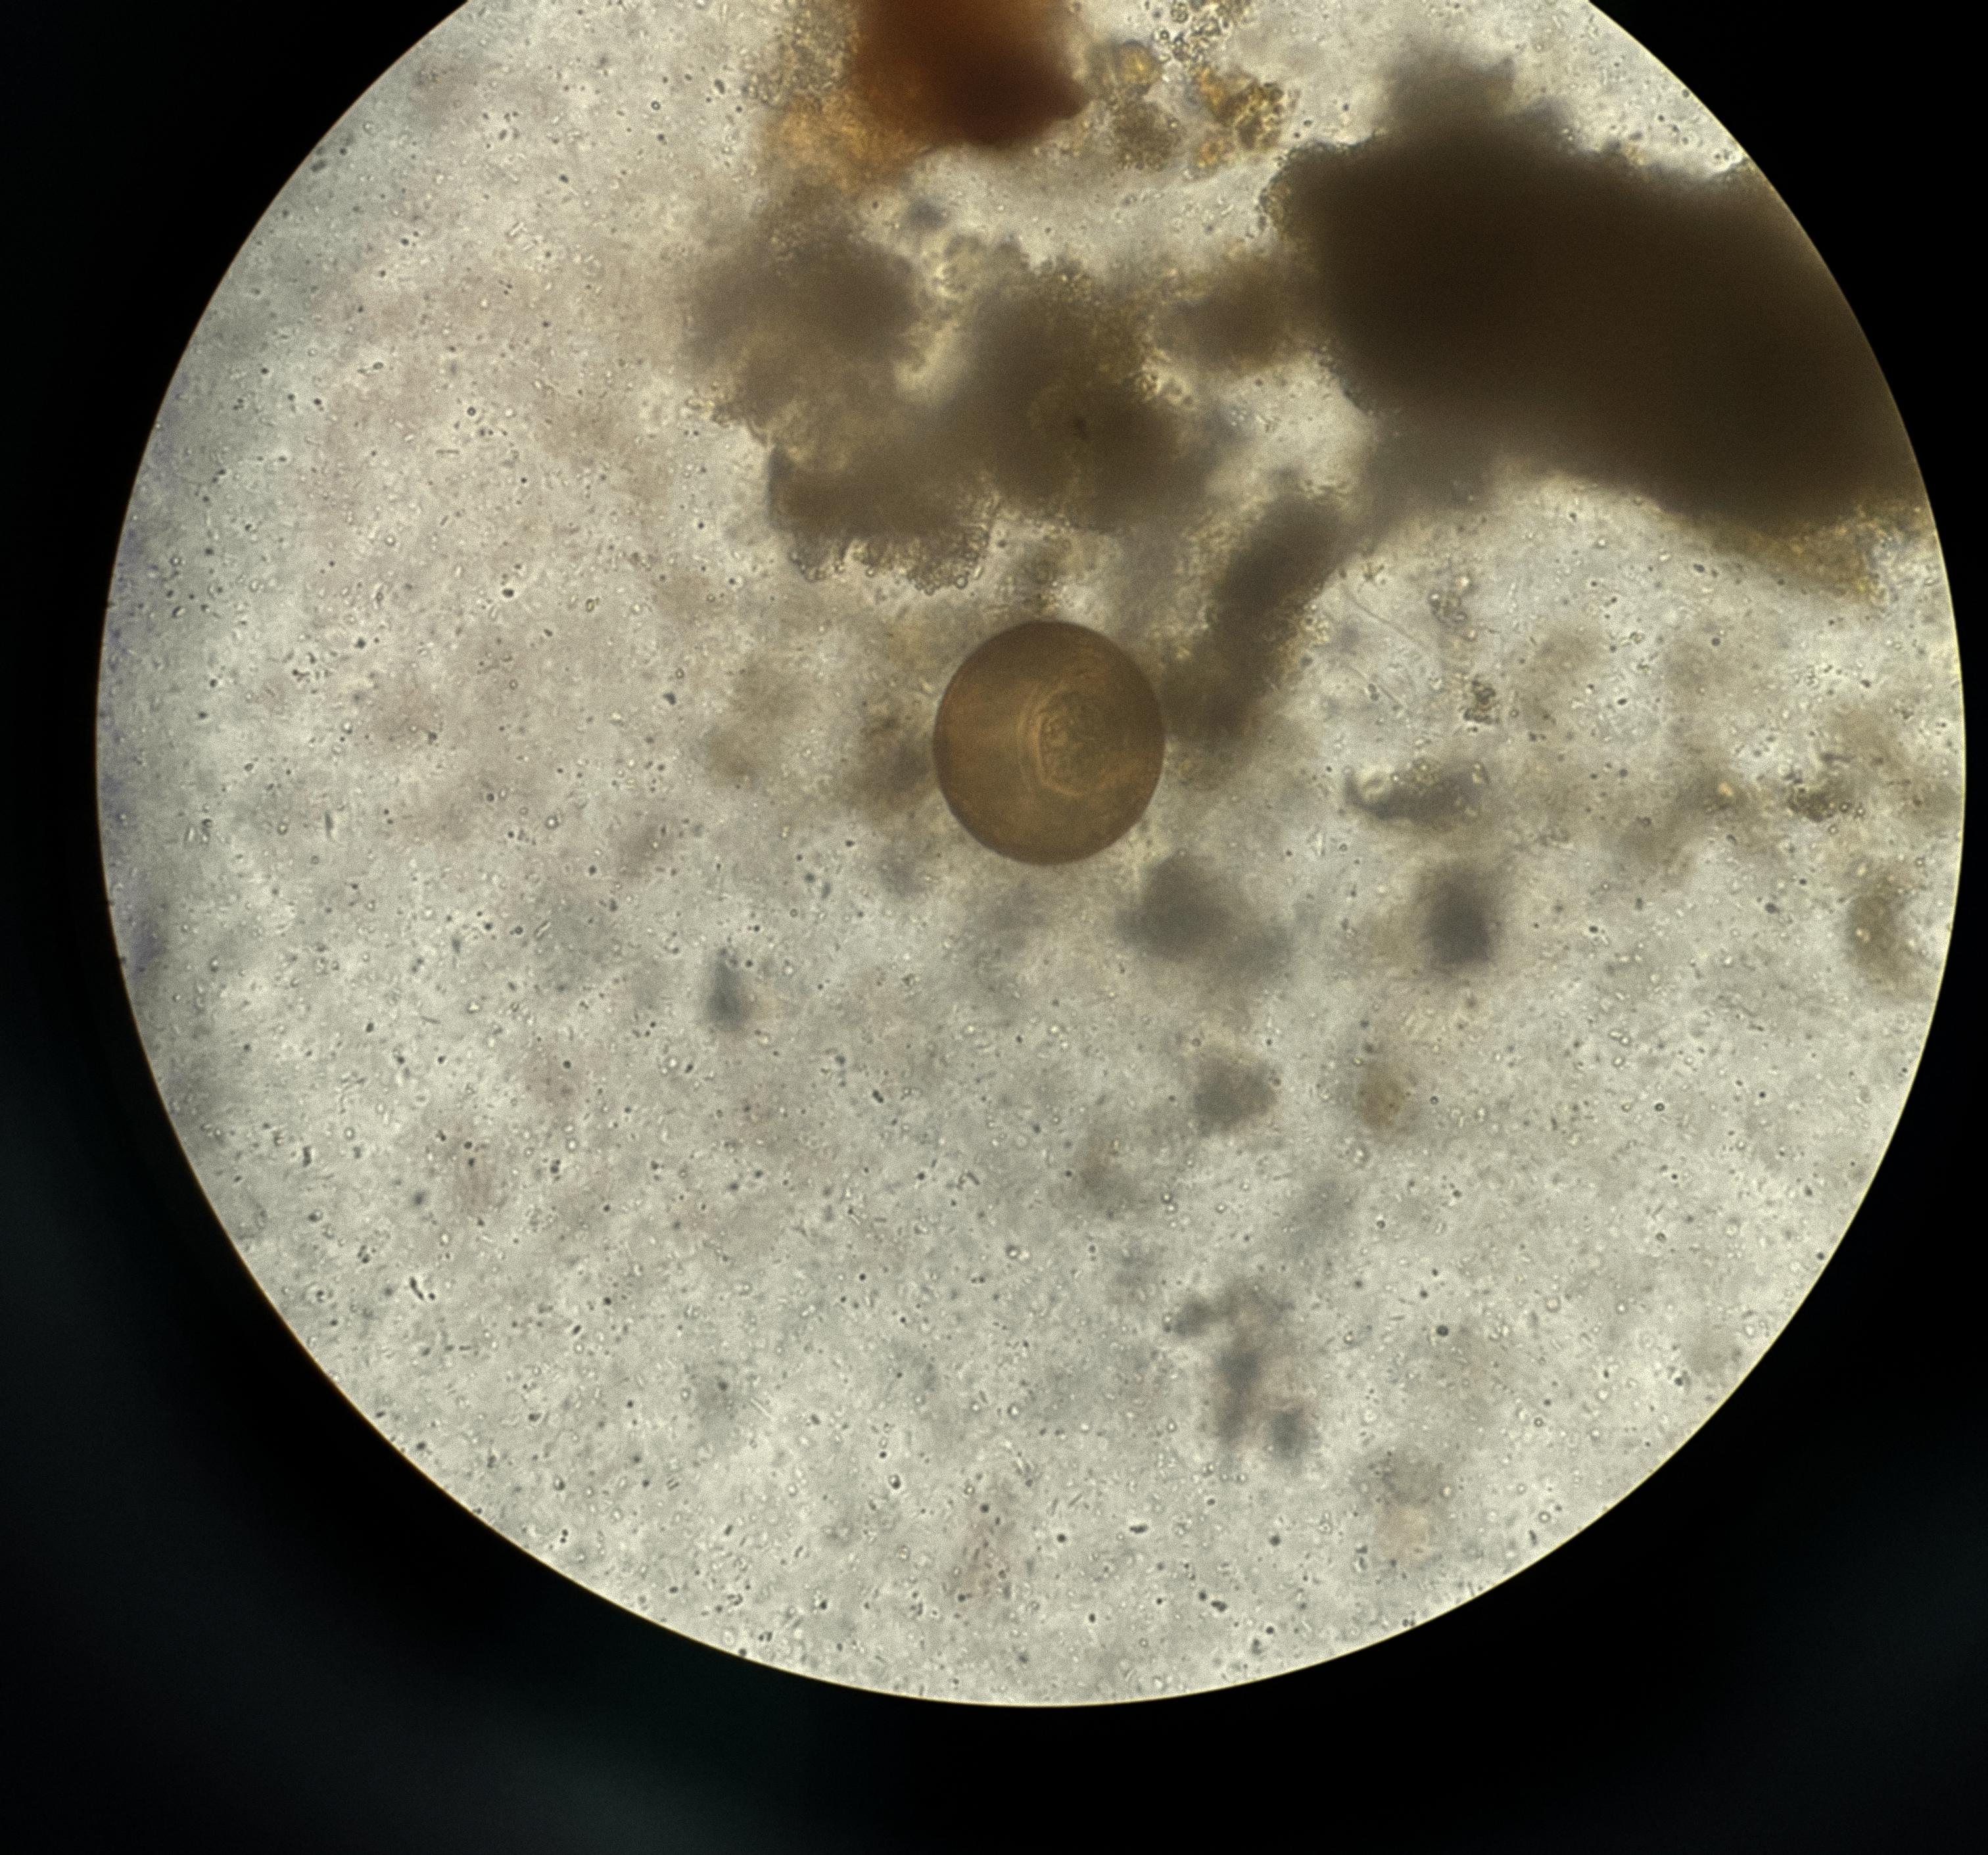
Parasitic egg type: Hymenolepis diminuta